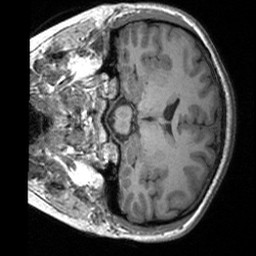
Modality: T1w
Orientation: coronal
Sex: female
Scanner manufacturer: siemens
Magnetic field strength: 3 T
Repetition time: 1.9 s
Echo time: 0.00252 s